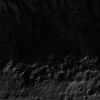
Atmospheric dust classification: not_dusty